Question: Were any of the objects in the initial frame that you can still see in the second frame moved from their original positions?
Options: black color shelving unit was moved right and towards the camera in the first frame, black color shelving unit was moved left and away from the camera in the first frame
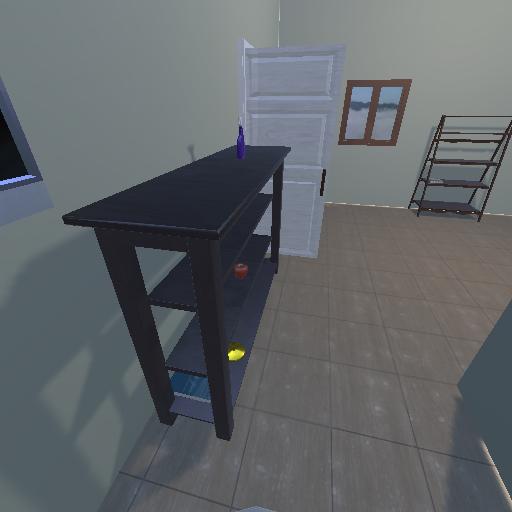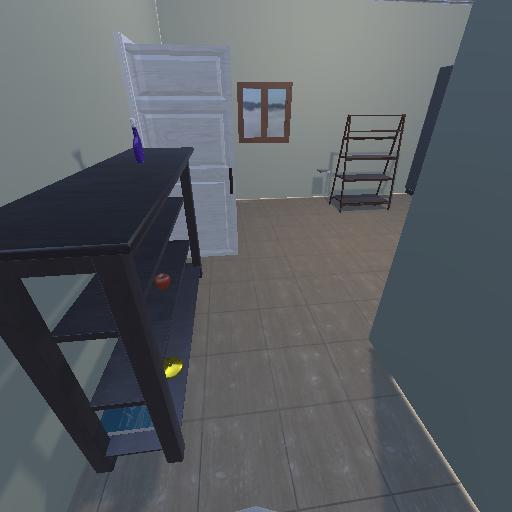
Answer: black color shelving unit was moved right and towards the camera in the first frame